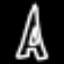
Label: The Eiffel Tower